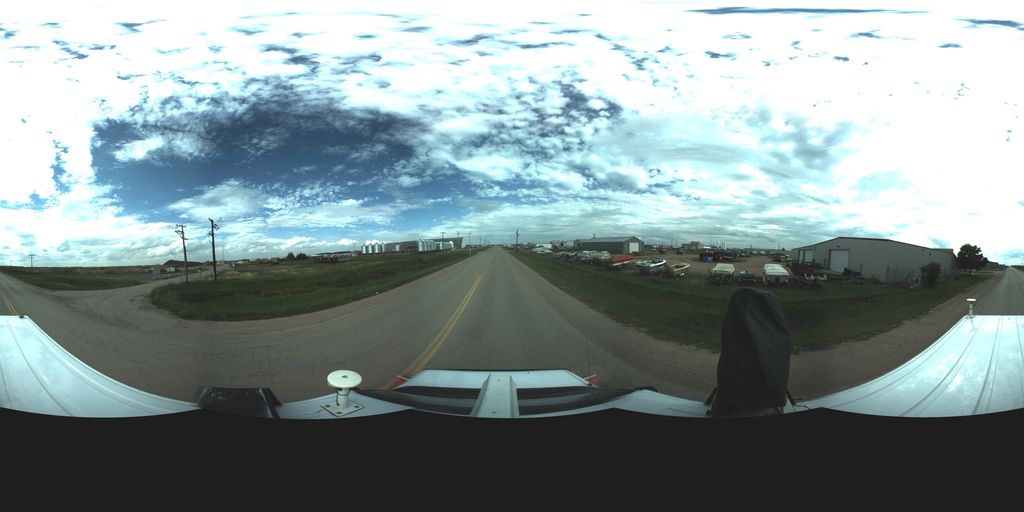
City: saskatoon